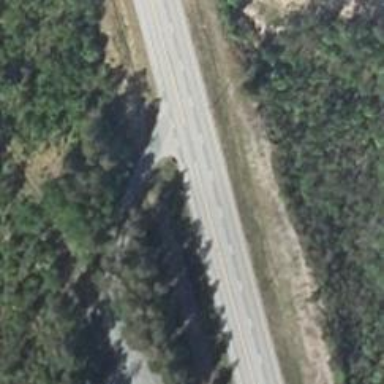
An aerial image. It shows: Asphalt road classified as trunk highway.